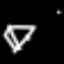
Label: diamond